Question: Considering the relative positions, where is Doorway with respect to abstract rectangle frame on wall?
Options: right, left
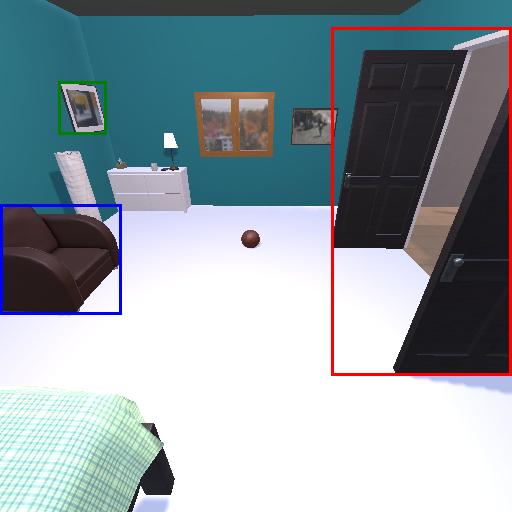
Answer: right